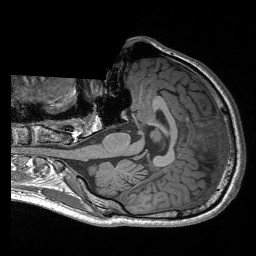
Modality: T1w
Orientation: axial